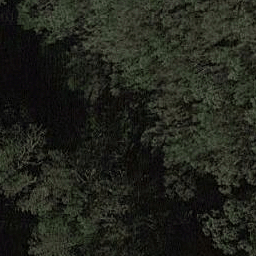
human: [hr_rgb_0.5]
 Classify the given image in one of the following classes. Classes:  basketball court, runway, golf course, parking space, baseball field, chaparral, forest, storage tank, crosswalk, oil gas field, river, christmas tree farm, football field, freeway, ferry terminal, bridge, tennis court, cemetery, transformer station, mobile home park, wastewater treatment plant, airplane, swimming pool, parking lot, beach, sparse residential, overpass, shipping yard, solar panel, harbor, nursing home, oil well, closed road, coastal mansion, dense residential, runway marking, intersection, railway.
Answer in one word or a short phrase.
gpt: forest